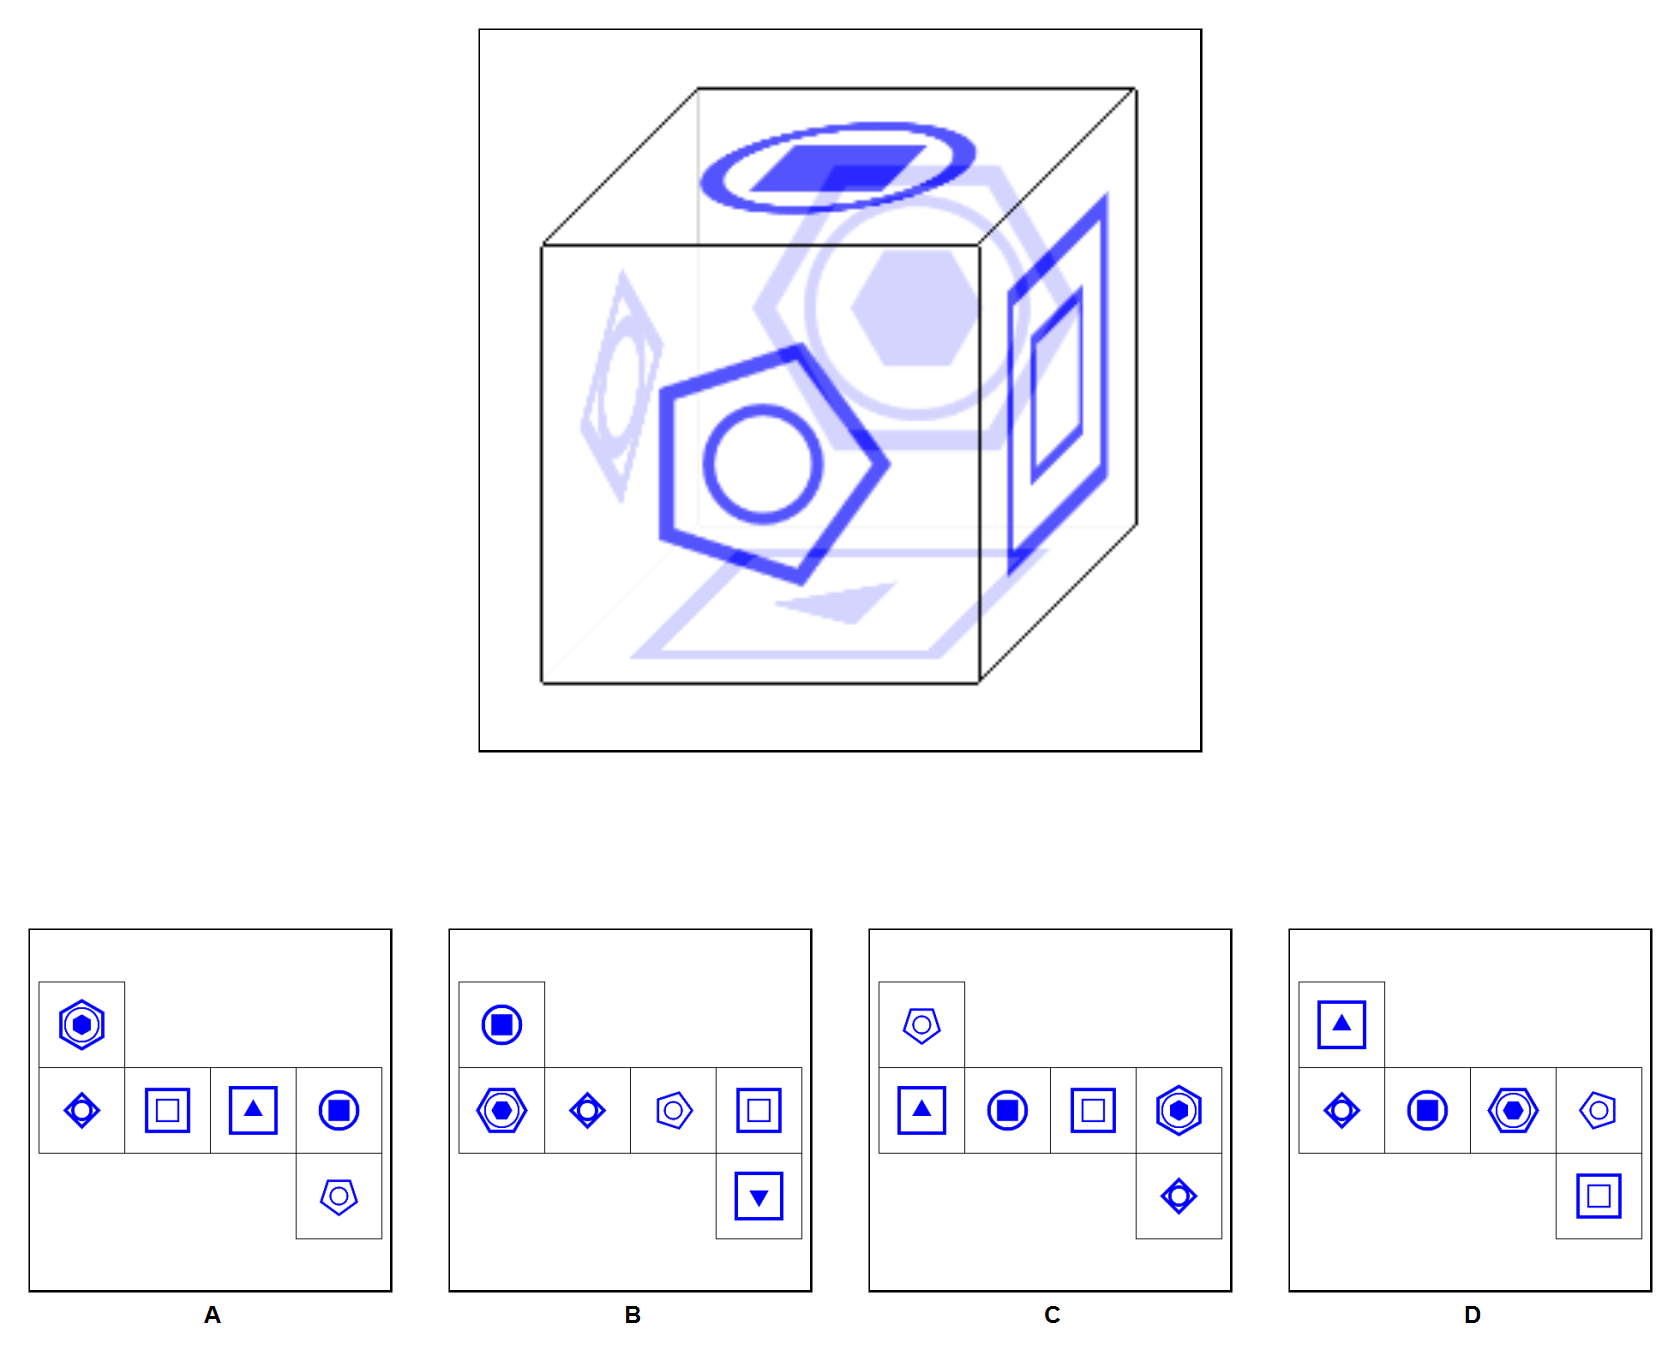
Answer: B